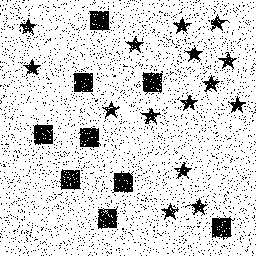
Squares: 9
Triangles: 0
Stars: 15
Total shapes: 24